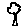
Label: tree